Question: I have a data frame (df) in the format
'''
Date Cs.137 In.111 I.123 I.131 X99m.Tc min max
1 2013-01-03 8.2 6.49 6.97 10.5 15 8.294 7.87930
2 2013-01-04 8.1 6.47 6.94 10.5 15 8.293 7.87835
3 2013-01-07 8.1 6.48 6.96 10.5 15 8.292 7.87740
4 2013-01-08 8.1 6.43 6.91 10.5 15 8.291 7.87645
5 2013-01-09 8.1 6.49 6.92 10.5 15 8.291 7.87645
6 2013-01-10 8.1 6.51 6.95 10.5 15 8.290 7.87550
'''
I want to plot the measured activities of various isotopes over several dates as a scatter plot. To do this I reshape the data
'plot_Data <- melt(df[,c(1,2:6)], id="Date", value.name="Activity", variable.name="Isotope")'
'''
Date Isotope Activity
1 2013-01-03 Cs.137 8.2
2 2013-01-04 Cs.137 8.1
3 2013-01-07 Cs.137 8.1
4 2013-01-08 Cs.137 8.1
5 2013-01-09 Cs.137 8.1
6 2013-01-10 Cs.137 8.1
'''
I then plot this using 'melt' from 'reshape2'
'p <- ggplot(plot_Data, aes(x=Date, y=Activity, col=Isotope)) + geom_point()+ theme_bw()'

However, the I also want to show a geom_ribbon to highlight the allowed range for Cs-137 activities (given by min and max in the original data frame). I can create such a ribbon on its own using
'm <- ggplot(df) + geom_ribbon(data=df, aes(x=Date,ymin=min, ymax = max), alpha = 0.2, fill='blue')'
However, this is using the original frame pre_melted data frame.
When I try 'p + geom_ribbon(data=df, aes(x=Date,ymin=min, ymax = max), alpha = 0.2, fill='blue')' I get the error message 'Error in eval(expr, envir, enclos) : object 'Activity' not found'
How can I overlay the ribbon on the original image?
Here is the original data_frame from which the remaining data can be reconstructed
'structure(list(Date = structure(c(15708, 15709, 15712, 15713, 15714, 15715, 15716, 15719, 15720, 15721, 15722, 15723, 15726, 15727, 15729, 15730, 15733, 15734, 15735, 15736, 15740, 15741, 15743, 15747, 15748, 15749, 15750, 15751, 15754, 15755, 15756, 15757, 15758, 15761, 15762, 15764, 15765, 15768, 15769, 15770, 15771, 15772), class = "Date"), Cs.137 = c(8.2, 8.1, 8.1, 8.1, 8.1, 8.1, 8.1, 8.1, 8.1, 8.1, 8.1, 8.1, 8.1, 8.1, 8.1, 8.1, 8.1, 8.1, 8.1, 8.1, 8.1, 8.2, 8.1, 8.1, 8.1, 8.1, 8.1, 8.1, 8.1, 8, 8.2, 8.1, 8.1, 8.1, 8.1, 8.1, 8.1, 8.1, 8.1, 8.1, 8.1, 8.1), In.111 = c(6.49, 6.47, 6.48, 6.43, 6.49, 6.51, 6.5, 6.47, 6.48, 6.4, 6.48, 6.48, 6.48, 6.49, 6.49, 6.47, 6.48, 6.48, 6.5, 6.47, 6.49, 6.55, 6.46, 6.49, 6.48, 6.48, 6.46, 6.48, 6.49, 6.44, 6.49, 6.46, 6.45, 6.46, 6.46, 6.43, 6.49, 6.47, 6.45, 6.43, 6.44, 6.44), I.123 = c(6.97, 6.94, 6.96, 6.91, 6.92, 6.95, 6.93, 6.92, 6.93, 7, 6.97, 6.96, 6.96, 6.94, 6.98, 6.97, 6.95, 6.95, 6.94, 6.96, 6.97, 7.01, 6.92, 7, 6.98, 6.97, 6.91, 6.99, 6.95, 6.88, 6.96, 6.91, 6.91, 6.93, 6.94, 6.94, 6.97, 6.93, 6.93, 6.93, 6.96, 6.94), I.131 = c(10.5, 10.5, 10.5, 10.5, 10.5, 10.5, 10.5, 10.5, 10.5, 10.8, 10.5, 10.6, 10.5, 10.5, 10.5, 10.5, 10.5, 10.5, 10.5, 10.5, 10.5, 10.6, 10.5, 10.5, 10.5, 10.5, 10.5, 10.5, 10.5, 10.5, 10.5, 10.5, 10.5, 10.5, 10.5, 10.5, 10.5, 10.5, 10.4, 10.5, 10.4, 10.5), X99m.Tc = c(15, 15, 15, 15, 15, 15, 15, 15, 15, 15, 15, 15.1, 15, 15, 15.1, 15, 15, 15, 15, 15.1, 15, 15.1, 15, 15, 15, 15, 15, 15, 15, 15, 15, 15, 15, 15, 15, 14.9, 15, 15, 15, 15, 15, 15), Exp_Act = c(8.294, 8.293, 8.292, 8.291, 8.291, 8.29, 8.29, 8.288, 8.288, 8.287, 8.287, 8.286, 8.285, 8.284, 8.283, 8.283, 8.281, 8.28, 8.28, 8.279, 8.277, 8.277, 8.276, 8.274, 8.273, 8.273, 8.272, 8.272, 8.27, 8.27, 8.269, 8.269, 8.268, 8.266, 8.266, 8.265, 8.264, 8.263, 8.262, 8.262, 8.261, 8.261), Exp_Act_0.95 = c(7.8793, 7.87835, 7.8774, 7.87645, 7.87645, 7.8755, 7.8755, 7.8736, 7.8736, 7.87265, 7.87265, 7.8717, 7.87075, 7.8698, 7.86885, 7.86885, 7.86695, 7.866, 7.866, 7.86505, 7.86315, 7.86315, 7.8622, 7.8603, 7.85935, 7.85935, 7.8584, 7.8584, 7.8565, 7.8565, 7.85555, 7.85555, 7.8546, 7.8527, 7.8527, 7.85175, 7.8508, 7.84985, 7.8489, 7.8489, 7.84795, 7.84795), Exp_Act_1.05 = c(8.7087, 8.70765, 8.7066, 8.70555, 8.70555, 8.7045, 8.7045, 8.7024, 8.7024, 8.70135, 8.70135, 8.7003, 8.69925, 8.6982, 8.69715, 8.69715, 8.69505, 8.694, 8.694, 8.69295, 8.69085, 8.69085, 8.6898, 8.6877, 8.68665, 8.68665, 8.6856, 8.6856, 8.6835, 8.6835, 8.68245, 8.68245, 8.6814, 8.6793, 8.6793, 8.67825, 8.6772, 8.67615, 8.6751, 8.6751, 8.67405, 8.67405)), row.names = c(NA, -42L), .Names = c("Date", "Cs.137", "In.111", "I.123", "I.131", "X99m.Tc", "Exp_Act", "Exp_Act_0.95", "Exp_Act_1.05"), class = "data.frame")'
Thanks
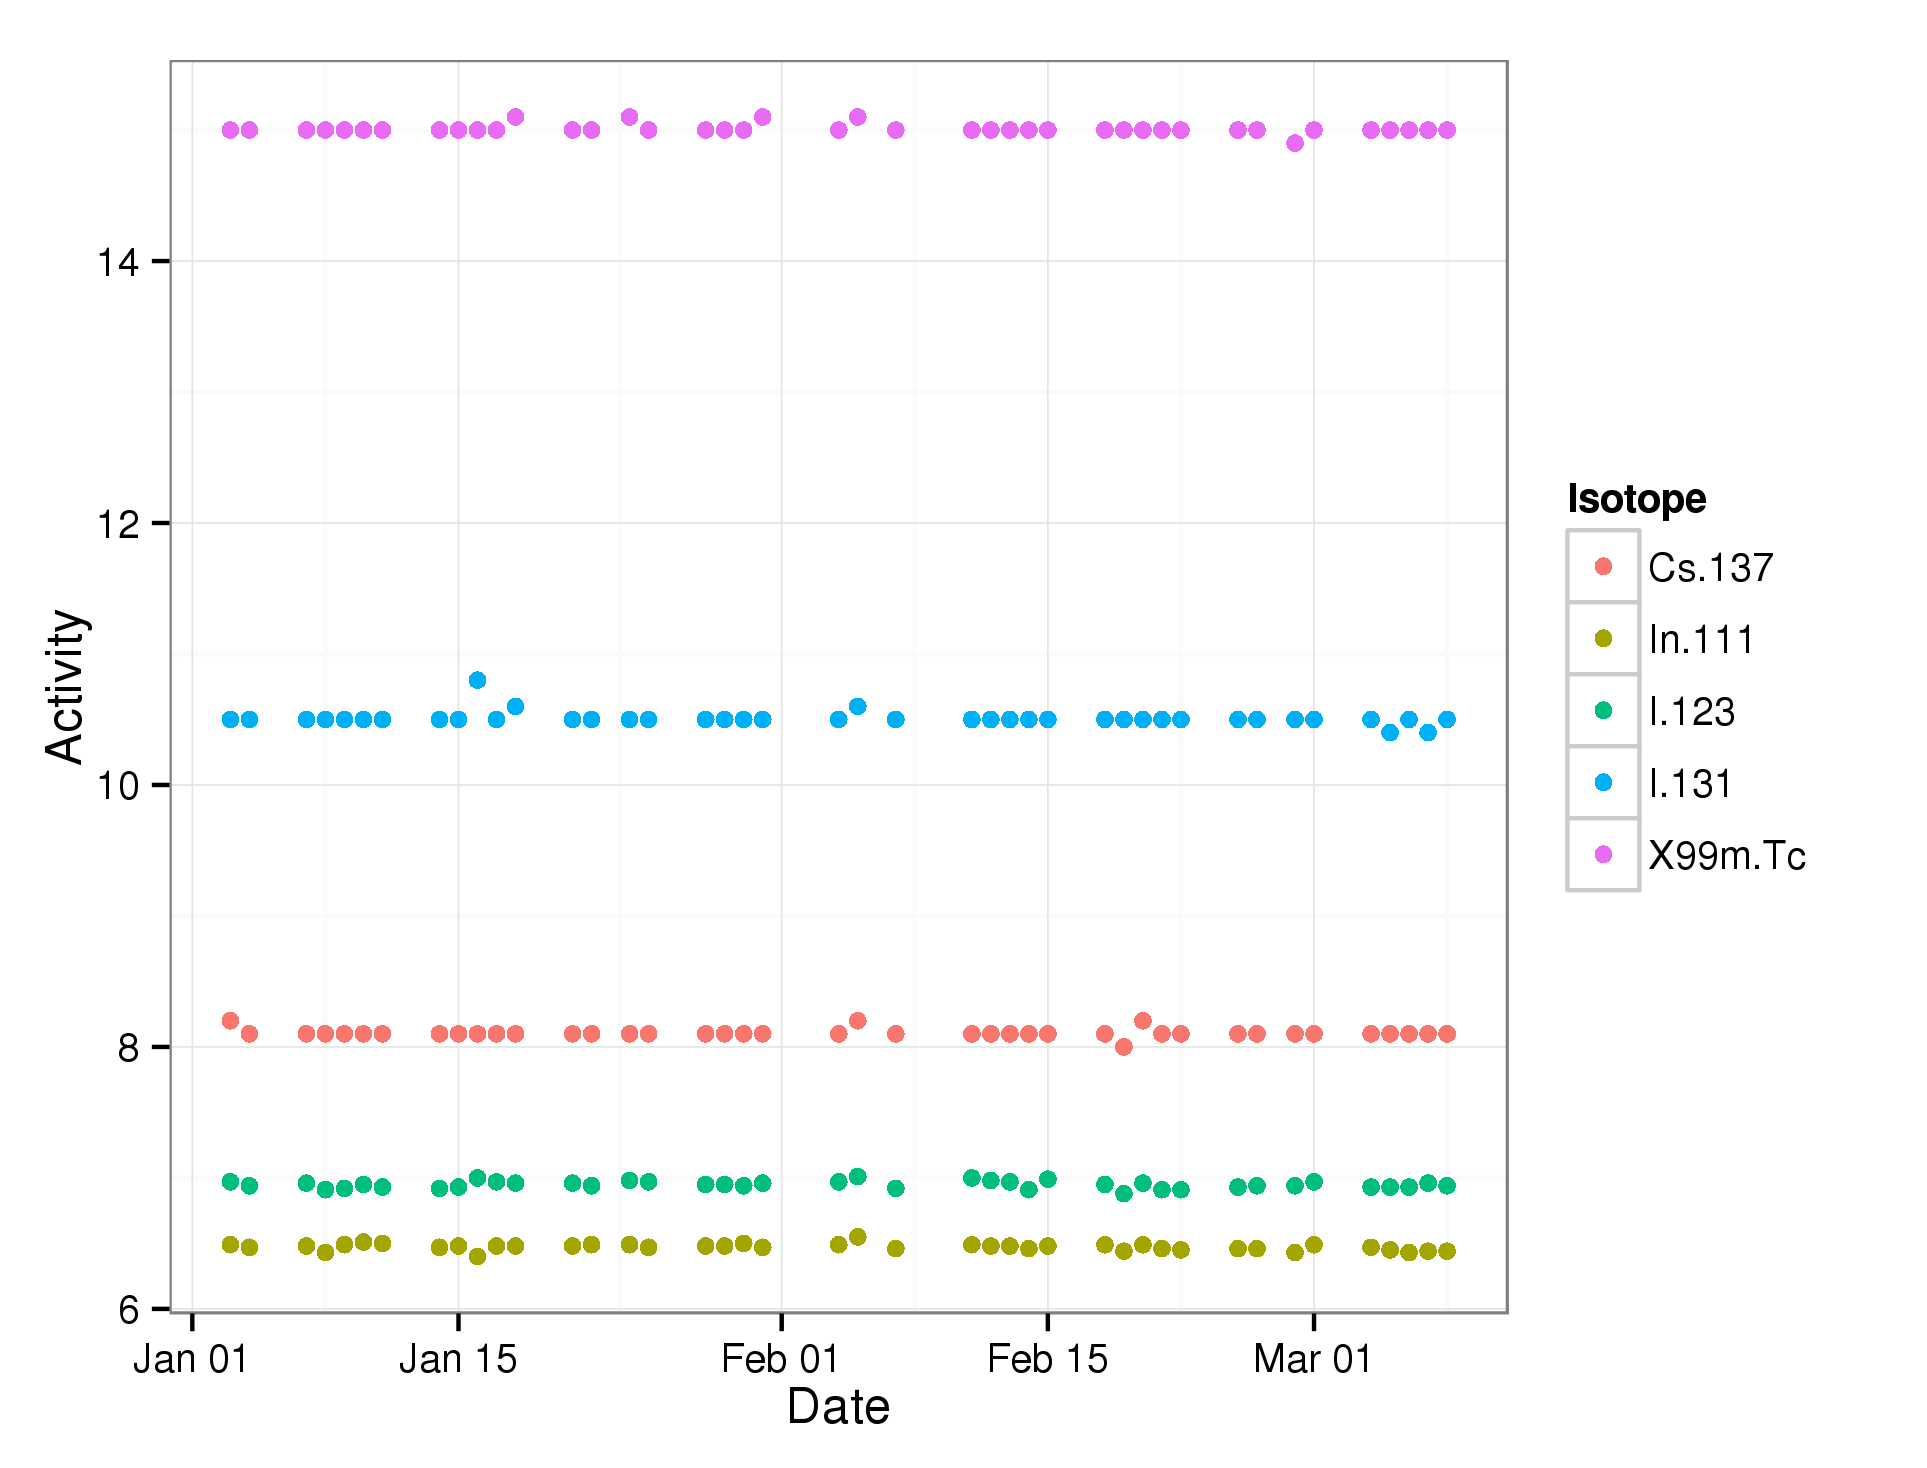
Answer: First off, the data you posted has no columns called 'min' and 'max', however I found the relevant columns and changed the name. you can then make your second df for the ribbon using aggregate like this...
'''
mydf <- aggregate( cbind(min , max) ~ Date, data = df , FUN = mean )
'''
You can then use this to plot the data like so....
'''
p <- ggplot( NULL )+
geom_point( data = plot_Data , aes( x = Date , y = value , col = variable ) )+
geom_ribbon( data = mydf , aes( x = Date , ymin = min , ymax = max ), alpha = 0.2 , fill='blue' )+
theme_bw()
print(p)
'''

Is this what you were expecting?